Field crop: maize
Growth stage: 2
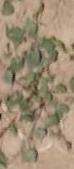
Species: convolvulus